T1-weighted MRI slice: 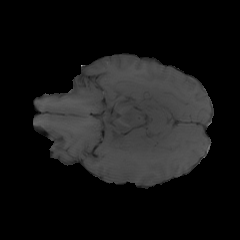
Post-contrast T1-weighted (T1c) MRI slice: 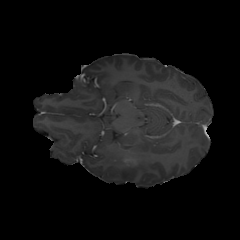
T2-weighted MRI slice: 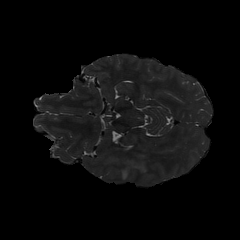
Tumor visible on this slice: yes